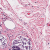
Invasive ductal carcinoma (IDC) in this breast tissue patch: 0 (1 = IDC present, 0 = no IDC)